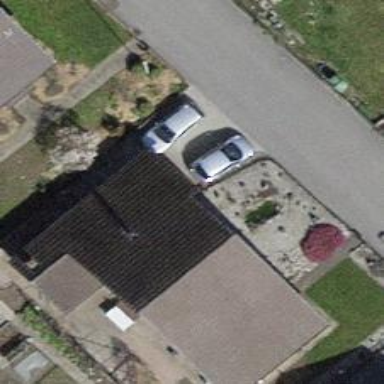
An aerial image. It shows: Building with tile roof.